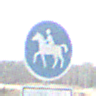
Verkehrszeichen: Reitweg
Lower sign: HinweisDurchVerbaleAngabe2
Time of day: MorningAfternoon
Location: Outdoor (Suburban)
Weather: PartlyCloudy
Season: NotSpecified
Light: Natural